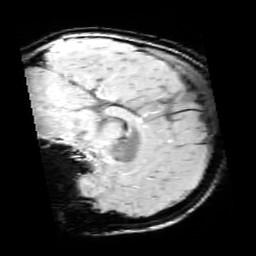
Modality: SWI
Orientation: sagittal
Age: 9
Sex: male
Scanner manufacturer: siemens
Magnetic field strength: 3 T
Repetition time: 0.027 s
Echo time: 0.02 s